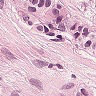
Metastatic tissue present: yes